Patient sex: M
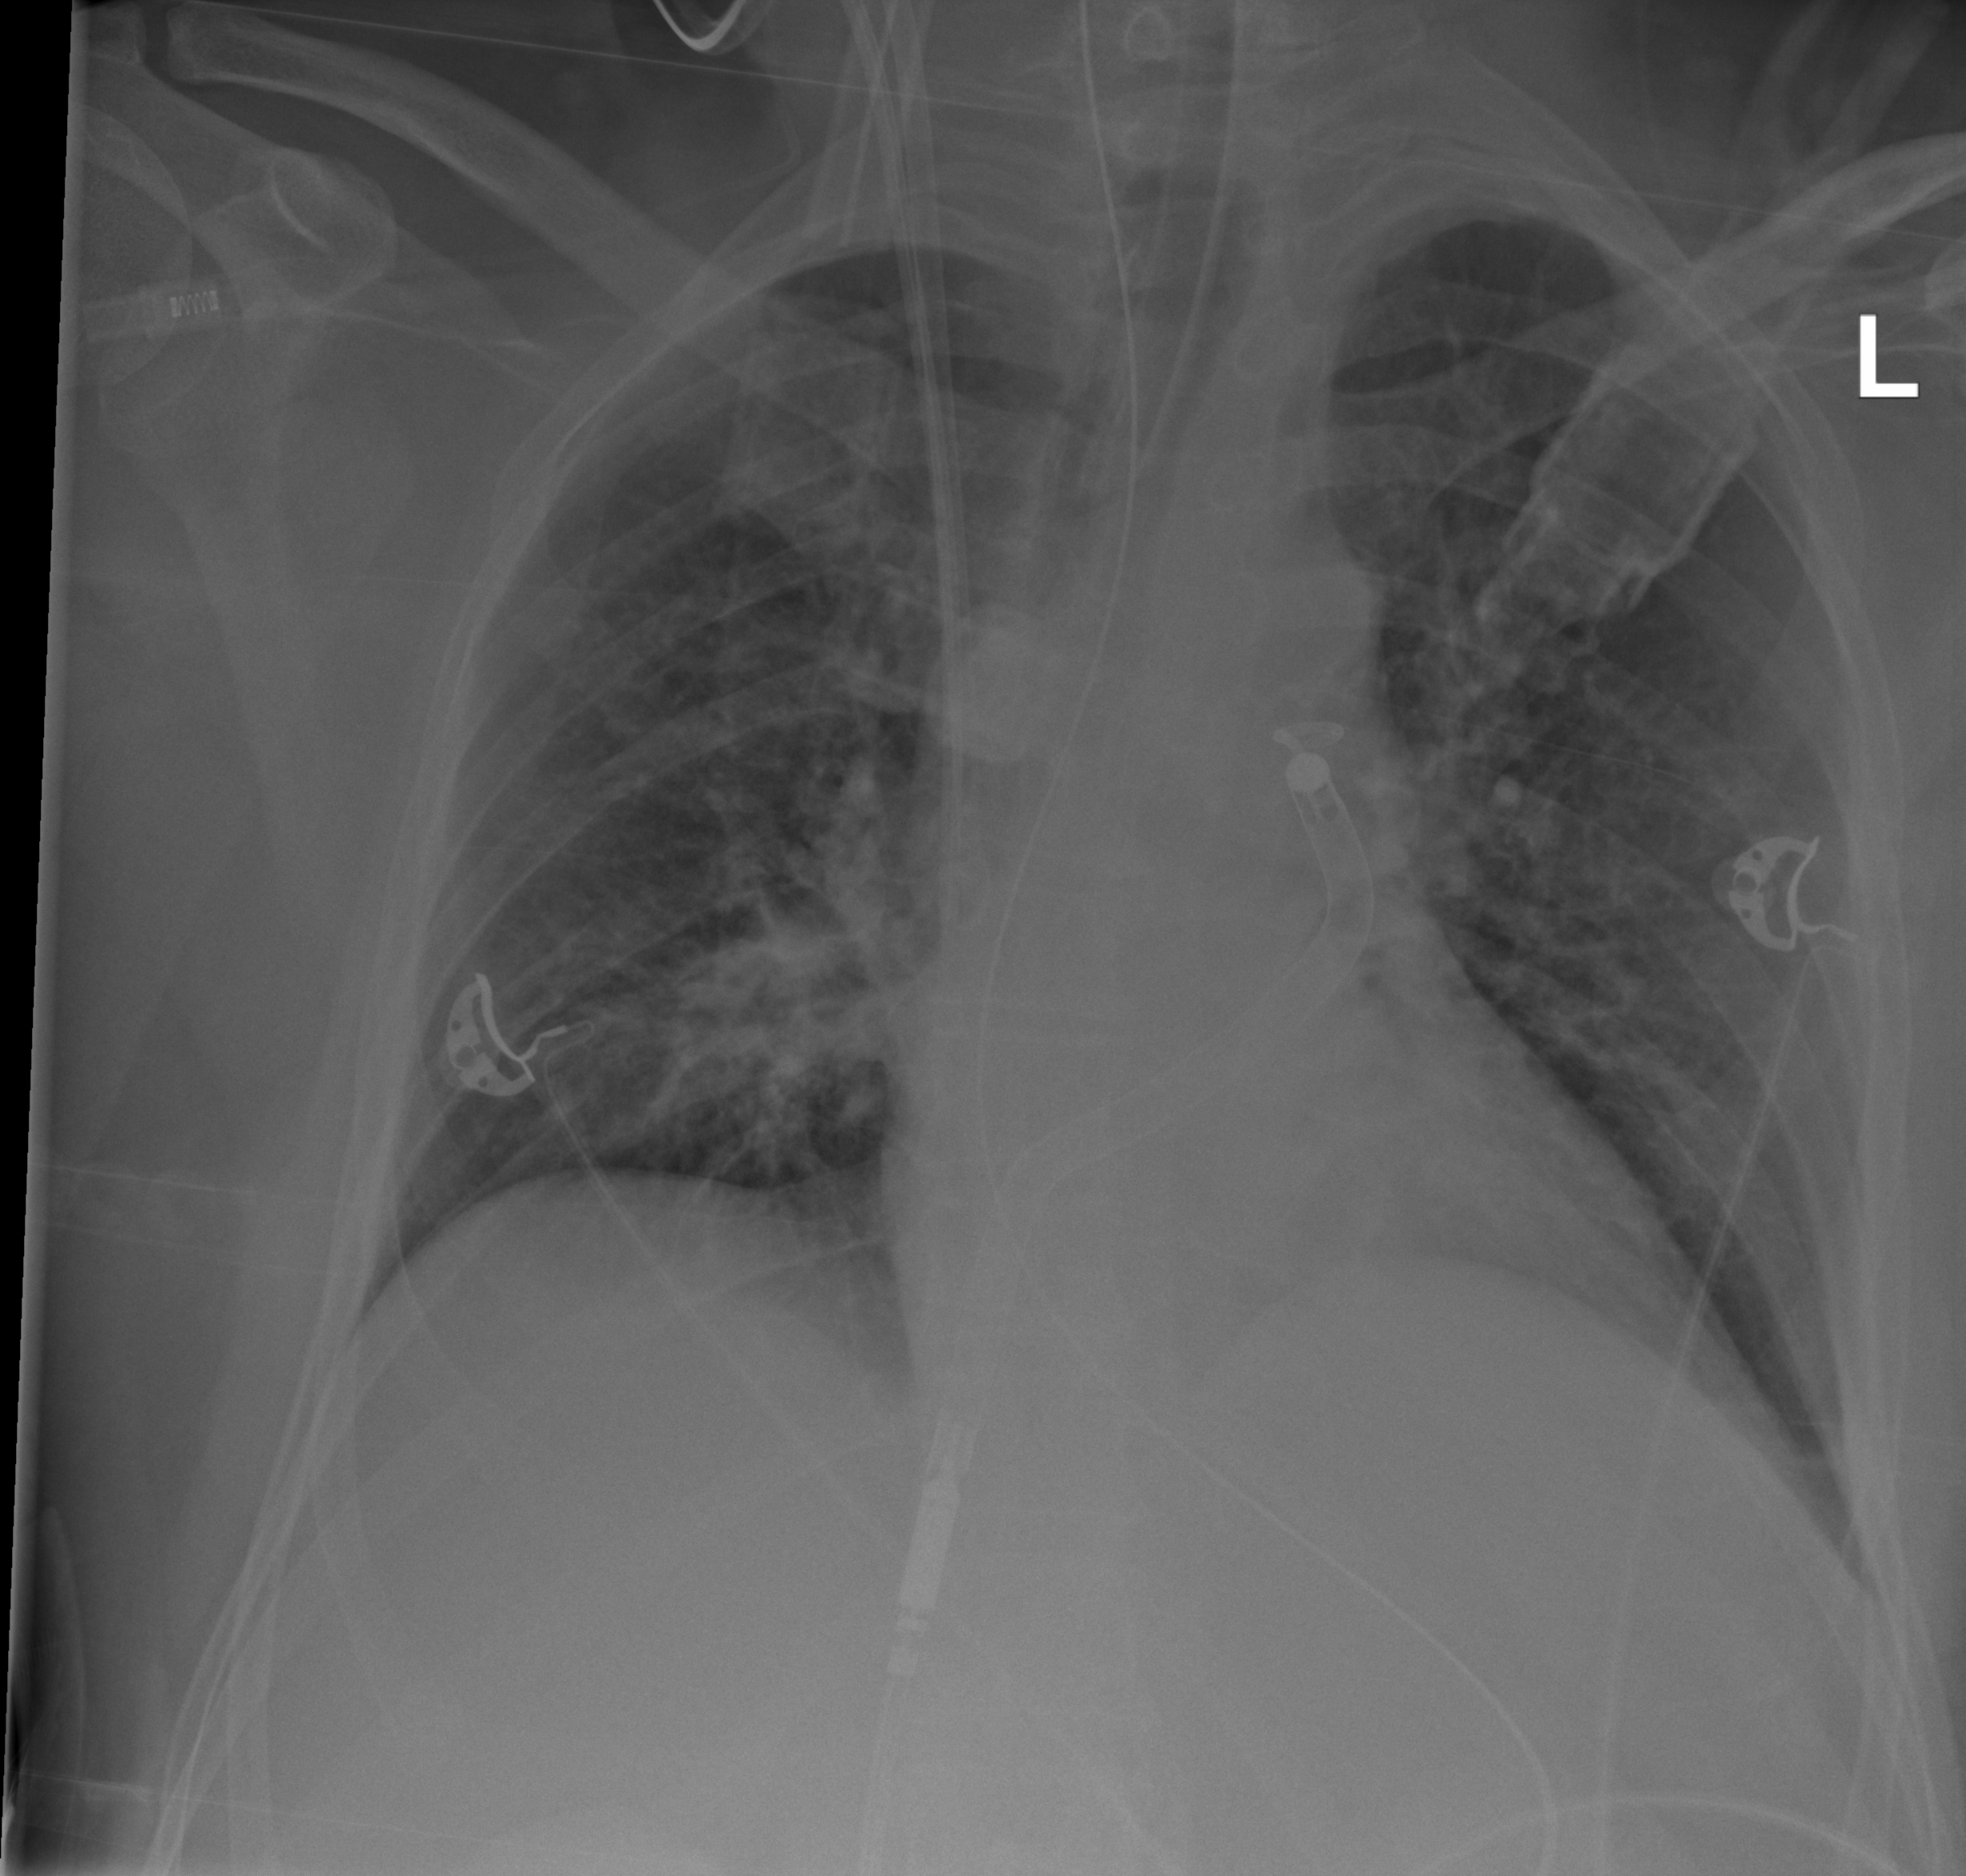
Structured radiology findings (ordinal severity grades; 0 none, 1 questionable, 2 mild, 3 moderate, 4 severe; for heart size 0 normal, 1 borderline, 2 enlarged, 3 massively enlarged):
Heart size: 0
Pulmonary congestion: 2
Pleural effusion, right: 0
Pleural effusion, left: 0
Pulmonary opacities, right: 2
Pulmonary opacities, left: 0
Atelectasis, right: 2
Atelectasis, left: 2